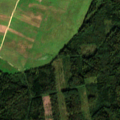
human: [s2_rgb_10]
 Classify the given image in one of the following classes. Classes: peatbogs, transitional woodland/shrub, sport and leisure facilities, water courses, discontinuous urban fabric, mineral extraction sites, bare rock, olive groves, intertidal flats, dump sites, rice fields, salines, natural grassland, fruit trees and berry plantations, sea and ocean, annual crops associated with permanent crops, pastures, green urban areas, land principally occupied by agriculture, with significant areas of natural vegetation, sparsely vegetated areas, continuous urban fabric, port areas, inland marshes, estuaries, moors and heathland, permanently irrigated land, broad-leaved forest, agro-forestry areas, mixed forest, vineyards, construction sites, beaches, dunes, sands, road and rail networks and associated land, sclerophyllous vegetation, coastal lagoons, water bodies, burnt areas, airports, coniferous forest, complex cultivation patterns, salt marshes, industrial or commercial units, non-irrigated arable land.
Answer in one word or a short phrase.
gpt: pastures, complex cultivation patterns, coniferous forest, mixed forest, transitional woodland/shrub